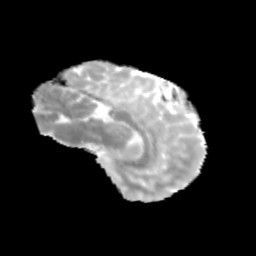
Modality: MD
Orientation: sagittal
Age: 13
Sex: male
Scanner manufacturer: siemens
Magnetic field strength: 3 T
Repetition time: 3.8 s
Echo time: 0.07 s